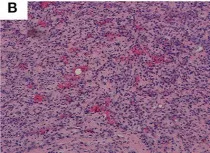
(HE, x100).
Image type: pathology (h&e)